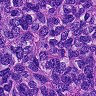
Metastatic tissue present: yes